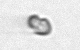
Label: Heterocapsa_rotundata